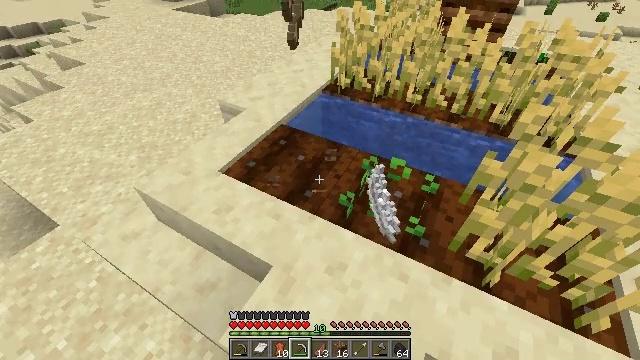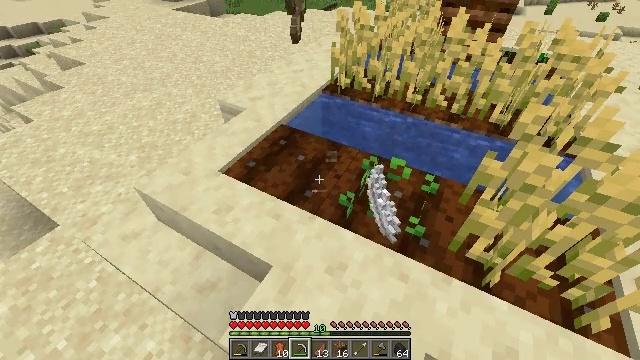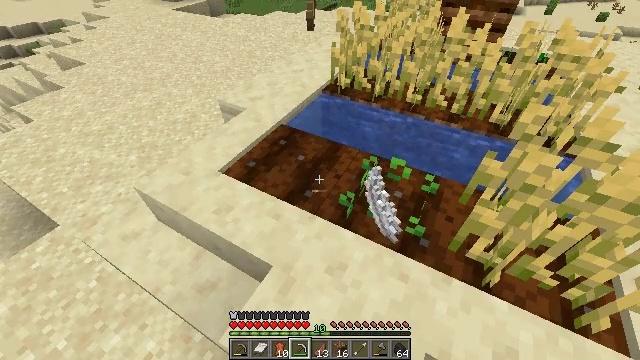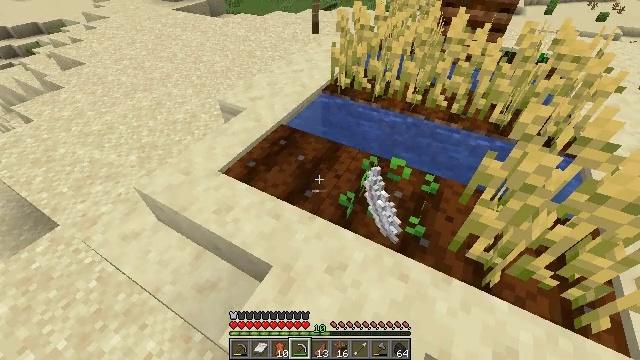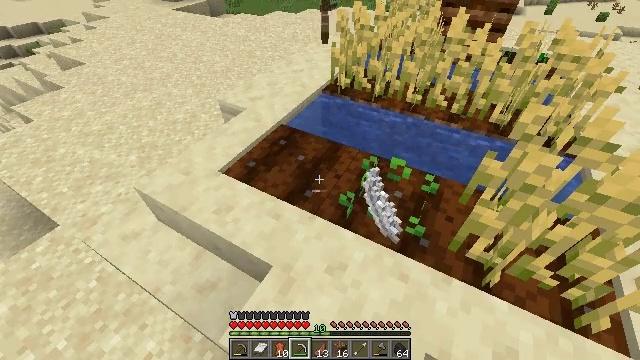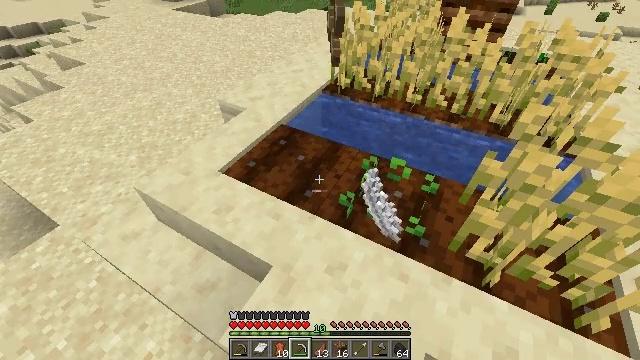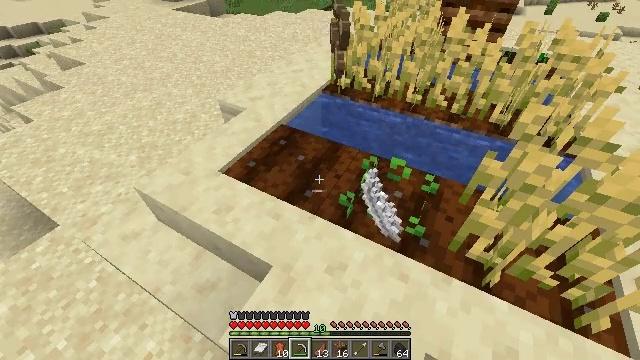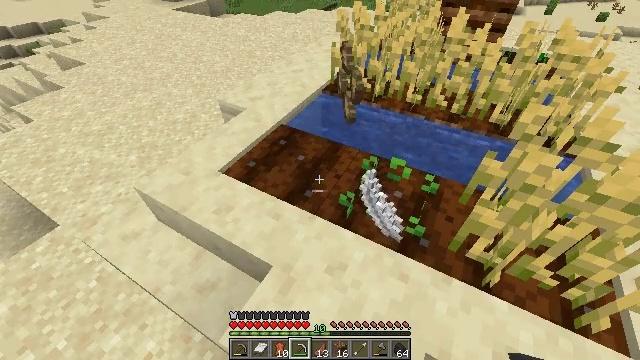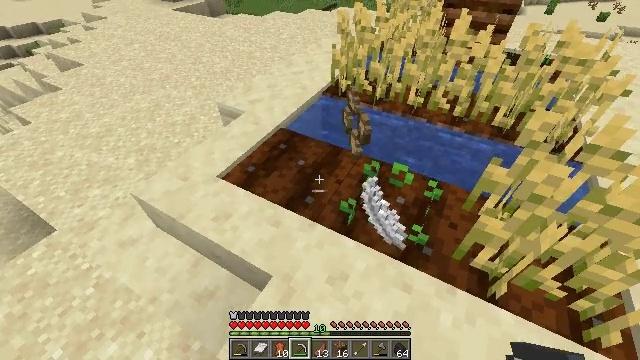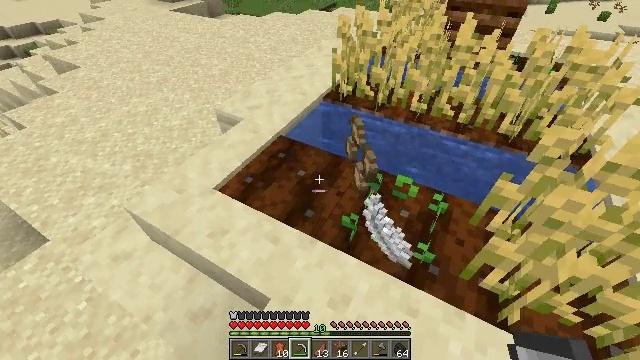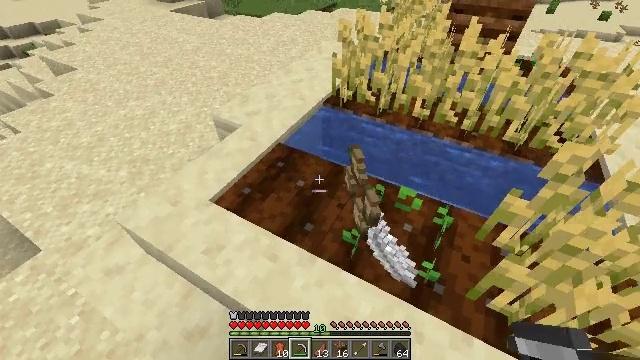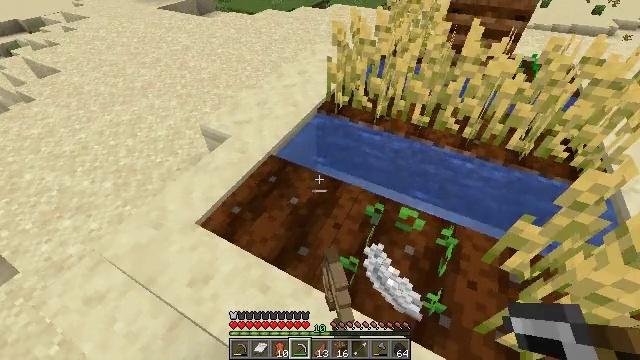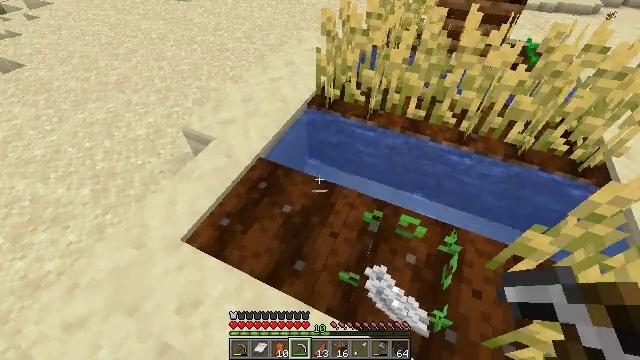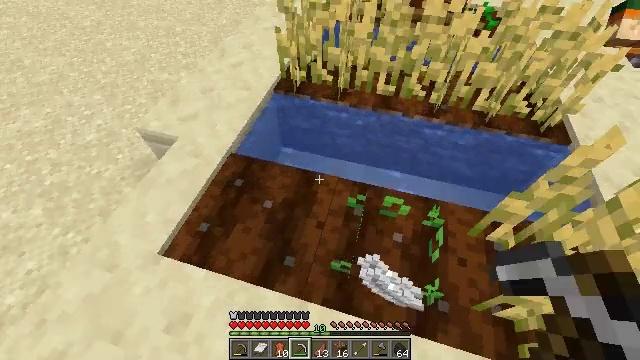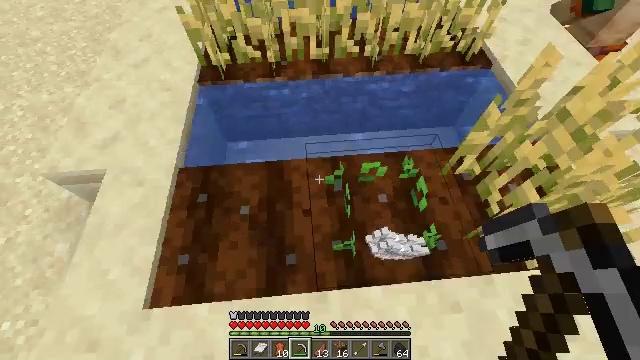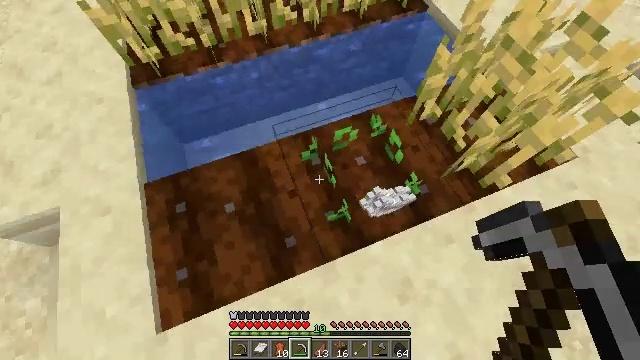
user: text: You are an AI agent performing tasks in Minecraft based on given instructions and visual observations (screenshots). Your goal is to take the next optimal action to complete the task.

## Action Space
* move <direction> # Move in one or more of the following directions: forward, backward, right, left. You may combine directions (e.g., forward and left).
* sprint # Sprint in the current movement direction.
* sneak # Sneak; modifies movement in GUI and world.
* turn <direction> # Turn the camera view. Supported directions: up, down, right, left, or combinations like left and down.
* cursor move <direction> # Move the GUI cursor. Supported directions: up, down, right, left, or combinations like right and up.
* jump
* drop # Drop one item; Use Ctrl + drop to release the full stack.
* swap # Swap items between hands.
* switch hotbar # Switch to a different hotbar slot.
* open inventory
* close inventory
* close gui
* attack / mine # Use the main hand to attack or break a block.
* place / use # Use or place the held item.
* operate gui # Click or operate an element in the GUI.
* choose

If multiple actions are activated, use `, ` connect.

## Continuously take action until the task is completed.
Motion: motion action
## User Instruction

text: Collect beetroots from the field.
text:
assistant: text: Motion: no_op
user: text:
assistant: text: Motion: no_op
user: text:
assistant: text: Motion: no_op
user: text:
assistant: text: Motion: no_op
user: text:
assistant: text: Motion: no_op
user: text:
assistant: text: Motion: no_op
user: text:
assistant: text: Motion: no_op
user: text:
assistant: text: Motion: move forward
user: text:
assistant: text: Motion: move forward
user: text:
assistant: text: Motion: move forward
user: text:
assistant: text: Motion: move forward, turn right
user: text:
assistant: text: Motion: move forward and move left, turn right and down
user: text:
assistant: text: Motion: move forward and move left, turn right and down
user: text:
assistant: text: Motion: move left, turn right and down
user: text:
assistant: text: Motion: turn right and down
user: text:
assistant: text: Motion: turn right and down
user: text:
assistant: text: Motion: turn right and down
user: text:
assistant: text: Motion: turn right and up
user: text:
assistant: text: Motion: turn right and up
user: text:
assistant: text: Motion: turn right and up
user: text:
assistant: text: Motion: turn up
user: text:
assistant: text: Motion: turn left and up
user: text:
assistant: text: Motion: turn left and up
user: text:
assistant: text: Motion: turn left and up
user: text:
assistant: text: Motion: no_op
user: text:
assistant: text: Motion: no_op
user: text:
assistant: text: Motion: attack / mine
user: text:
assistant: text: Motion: attack / mine
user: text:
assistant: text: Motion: attack / mine
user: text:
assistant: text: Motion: no_op